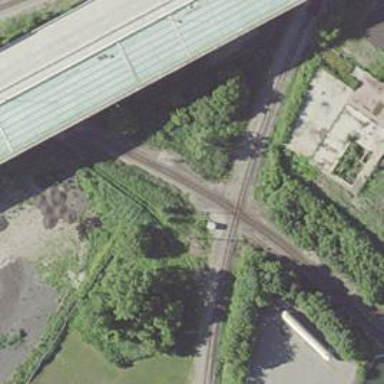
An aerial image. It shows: Railway crossing.